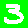
Digit: 3